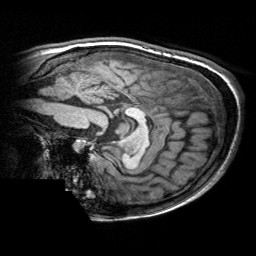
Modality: T1w
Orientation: sagittal
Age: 16
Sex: female
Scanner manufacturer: siemens
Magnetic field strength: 3 T
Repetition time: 2.53 s
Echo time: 0.00297 s